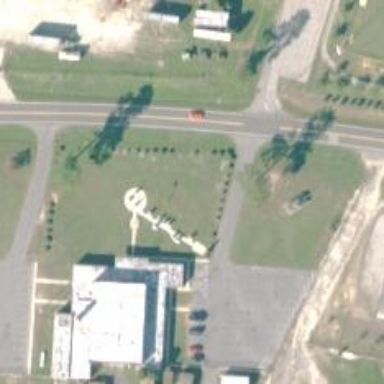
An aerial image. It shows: Memorial site with historic significance.